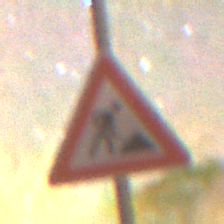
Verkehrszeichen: Arbeitsstelle
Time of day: Night
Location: Outdoor (Nature)
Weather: Clear
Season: NotSpecified
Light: Natural